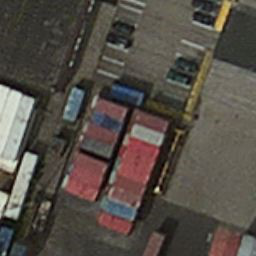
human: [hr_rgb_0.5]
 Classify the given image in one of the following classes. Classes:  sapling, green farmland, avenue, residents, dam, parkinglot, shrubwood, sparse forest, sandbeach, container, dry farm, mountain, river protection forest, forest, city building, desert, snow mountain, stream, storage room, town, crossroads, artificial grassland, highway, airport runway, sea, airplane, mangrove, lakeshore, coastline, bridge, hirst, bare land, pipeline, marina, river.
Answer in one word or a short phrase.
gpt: container